Field crop: maize
Growth stage: 1
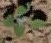
Species: chenopodium